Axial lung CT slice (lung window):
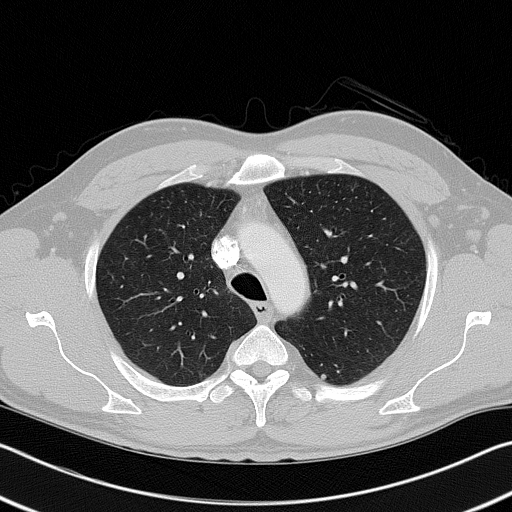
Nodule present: no